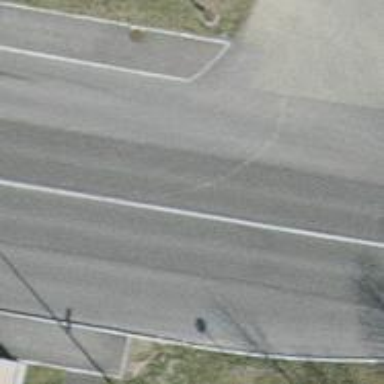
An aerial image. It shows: Secondary road with asphalt surface.